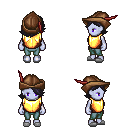
a pixel art fantasy rpg character, female body template, dark elf, purple skin, gold chest armor, teal pants, raven swoop hairstyle, leather cap, white slippers, four views (front, back, left, right), 2x2 character sprite sheet, small pixel art, hard edges, no anti-aliasing